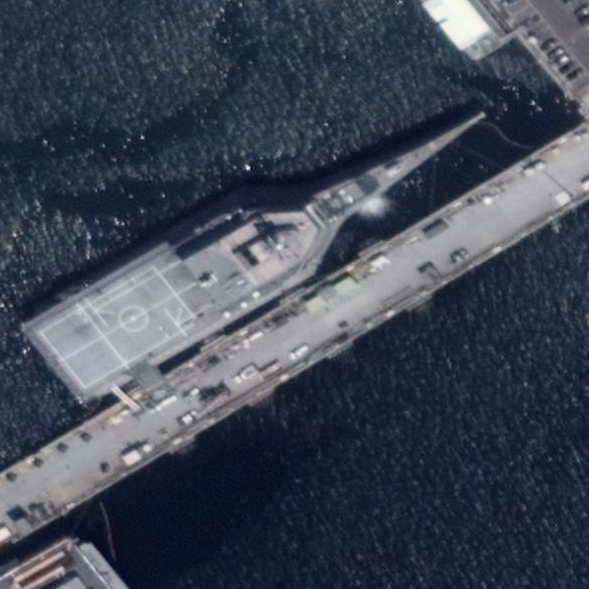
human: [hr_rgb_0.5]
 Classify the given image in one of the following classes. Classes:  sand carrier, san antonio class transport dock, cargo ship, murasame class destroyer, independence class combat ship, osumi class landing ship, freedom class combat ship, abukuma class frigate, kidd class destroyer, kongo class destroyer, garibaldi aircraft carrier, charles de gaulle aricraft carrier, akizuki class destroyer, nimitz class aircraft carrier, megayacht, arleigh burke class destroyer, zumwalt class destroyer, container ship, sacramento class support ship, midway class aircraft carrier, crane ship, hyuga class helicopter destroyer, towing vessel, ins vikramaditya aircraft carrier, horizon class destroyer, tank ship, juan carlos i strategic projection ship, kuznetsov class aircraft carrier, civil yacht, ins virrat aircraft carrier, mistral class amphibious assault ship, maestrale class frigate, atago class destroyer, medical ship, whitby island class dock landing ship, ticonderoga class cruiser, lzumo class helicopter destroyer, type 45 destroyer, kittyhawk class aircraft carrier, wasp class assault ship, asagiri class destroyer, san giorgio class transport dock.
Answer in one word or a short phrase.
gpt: Independence class combat ship